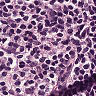
Metastatic tissue present: no